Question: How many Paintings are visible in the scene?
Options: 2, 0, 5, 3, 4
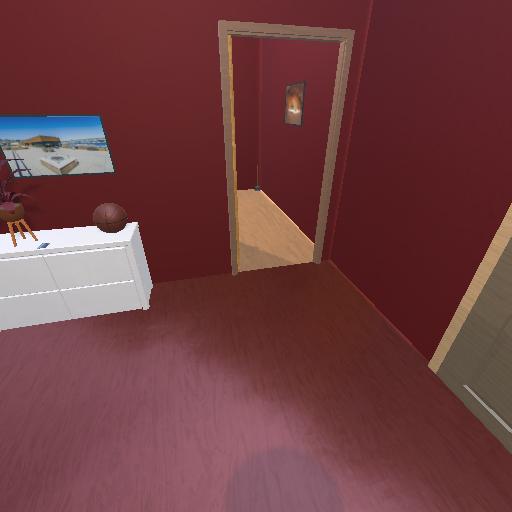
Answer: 2